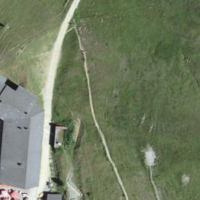
EUNIS habitat code: 26
Species observed at this site:
Corvus corone
Anthus trivialis
Gypaetus barbatus
Anthus spinoletta
Arnica montana
Buteo buteo
Trifolium repens
Lagopus muta
Caltha palustris
Campanula barbata
Phoenicurus ochruros
Nucifraga caryocatactes
Falco tinnunculus
Corvus corax
Periparus ater
Motacilla cinerea
Linaria cannabina
Geum montanum
Pyrrhula pyrrhula
Fringilla coelebs
Ptyonoprogne rupestris
Turdus merula
Hirundo rustica
Motacilla alba
Delichon urbicum